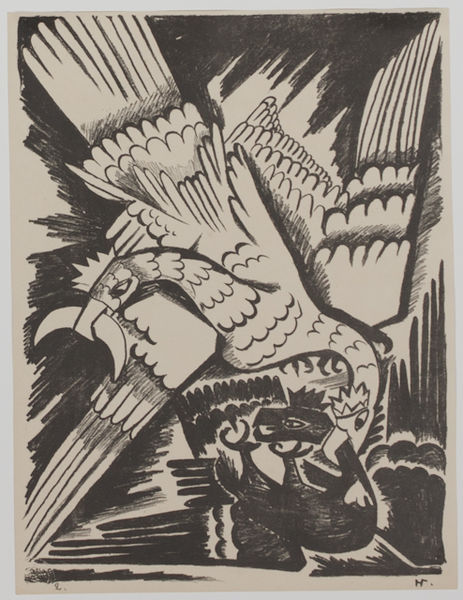
Titel: The White Eagle, The White Eagle
Künstler: Natal'ia Sergeevna Goncharova
Standort: Amherst (Massachusetts, USA)
Institution: Mead Art Museum, Amherst College
Schlagwörter: adler, flügel, vogel, grau, schwarz, weiss, zeichnung, federn, vögel, krone, schnabel, abstrakt, modern, graphik, conflict, crown, feathers, fight, white, black, dark, painting, print, mond, mondsichel, sichel, schwarz weiß, woodcut, krallen, fighting, fressen, zunge, fall, sturz, head, eyes, drawing, paper, bird, sketch, birds, eagle, wings, ink, moon, animal, fire, claws, lying, beak, contrast, kill, heads, lighting, beaks, aztek, chimera, printmaking, brutal, eagles, clawas